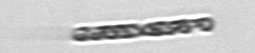
Label: Dactyliosolen_fragilissimus